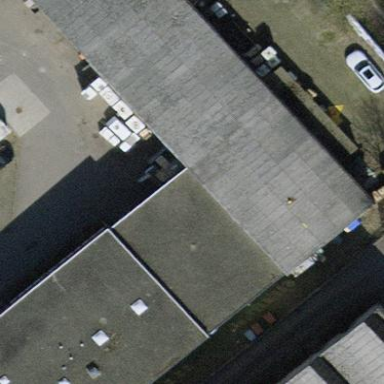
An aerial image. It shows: Industrial building with flat roof.